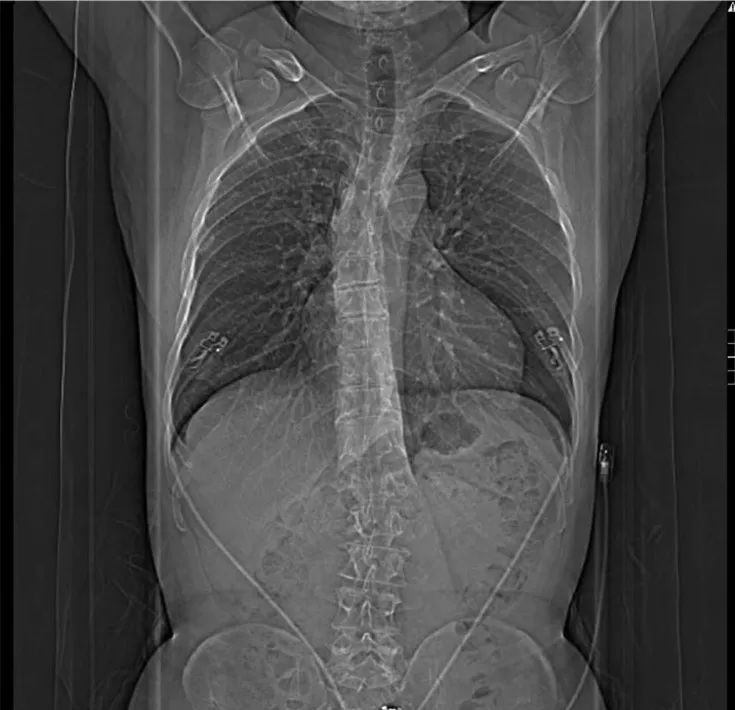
8/2011 Visualized lungs demonstrate mild centrilobular emphysema.
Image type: radiology (x_ray)